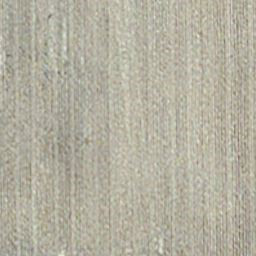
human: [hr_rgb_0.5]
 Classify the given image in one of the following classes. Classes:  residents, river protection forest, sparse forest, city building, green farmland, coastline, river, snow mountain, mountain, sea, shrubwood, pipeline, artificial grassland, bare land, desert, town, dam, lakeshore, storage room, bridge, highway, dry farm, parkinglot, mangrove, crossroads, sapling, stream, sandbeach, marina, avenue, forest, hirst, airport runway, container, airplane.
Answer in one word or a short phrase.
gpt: dry farm